Question: I'm attempting to make the content of a menu (header picture) go edge to edge as per the material design guidelines
I am unable to remove a margin around the menu layout.
Things I have tried
1. setting relative layout background as mipmap image
2. removing padding set in the dimensions resource
3. Adding an image directly below the relative layout in an imageview
4. Created a bitmap resource and used the scale property
5. Tried different images
6. Encased the image in a frame layout
Non of which are working . I am providing a screen shot for a better understanding

code the the layouts
here is activity_menu
'''
<?xml version="1.0" encoding="utf-8"?>
<android.support.v4.widget.DrawerLayout
xmlns:android="http://schemas.android.com/apk/res/android"
android:id="@+id/DrawerLayout"
android:layout_width="match_parent"
android:layout_height="match_parent"
android:elevation="7dp">
<LinearLayout
android:layout_width="match_parent"
android:layout_height="match_parent"
android:orientation="vertical">
<include
android:id="@+id/tool_bar"
layout="@layout/tool_bar">
</include>
<FrameLayout
android:id="@+id/activity_frame_menu"
android:layout_height="match_parent"
android:layout_width="match_parent"/>
</LinearLayout>
<android.support.v7.widget.RecyclerView
android:id="@+id/RecyclerView"
android:layout_width="320dp"
android:layout_height="match_parent"
android:layout_gravity="left"
android:background="#ffffff"
android:scrollbars="vertical">
</android.support.v7.widget.RecyclerView>
</android.support.v4.widget.DrawerLayout>
'''
header_menu
'''
<?xml version="1.0" encoding="utf-8"?>
<RelativeLayout xmlns:android="http://schemas.android.com/apk/res/android"
android:layout_width="fill_parent"
android:layout_height="178dp"
android:layout_gravity="left"
android:background="@mipmap/ic_launcher"
android:orientation="vertical"
android:weightSum="1">
<LinearLayout
android:layout_width="match_parent"
android:layout_height="56dp"
android:orientation="vertical"
android:layout_alignParentBottom="true"
android:layout_alignParentLeft="true"
android:layout_alignParentStart="true">
<TextView
android:id="@+id/name"
android:layout_width="wrap_content"
android:layout_height="wrap_content"
android:layout_marginLeft="16dp"
android:textColor="#ffffff"
android:text="Akash Bangad"
android:textSize="14sp"
android:textStyle="bold"
/>
<TextView
android:id="@+id/email"
android:layout_width="wrap_content"
android:layout_height="wrap_content"
android:textColor="#ffffff"
android:layout_marginLeft="16dp"
android:layout_marginTop="5dp"
android:text="akash.bangad93@gmail.com"
android:textSize="14sp"
android:textStyle="normal"
/>
</LinearLayout>
<de.hdodenhof.circleimageview.CircleImageView
android:layout_width="70dp"
android:layout_height="70dp"
android:src="@mipmap/ic_profil"
android:layout_marginLeft="16dp"
android:layout_marginTop="38dp"
android:id="@+id/circleView"
/>
</RelativeLayout>
'''
row_item_menu
'''
<?xml version="1.0" encoding="utf-8"?>
<LinearLayout xmlns:android="http://schemas.android.com/apk/res/android"
android:layout_width="wrap_content"
android:paddingTop="8dp"
android:paddingBottom="8dp"
android:layout_height="wrap_content"
android:background="#ffffff"
android:orientation="horizontal">
<ImageView
android:layout_width="wrap_content"
android:layout_height="wrap_content"
android:id="@+id/rowIcon"
android:paddingLeft="16dp"
android:src="@drawable/ic_launcher"/>
<TextView
android:layout_width="wrap_content"
android:layout_height="wrap_content"
android:paddingLeft="12dp"
android:paddingTop="4dp"
android:textAppearance="?android:attr/textAppearanceMedium"
android:text="Medium Text"
android:id="@+id/rowText" />
</LinearLayout>
'''
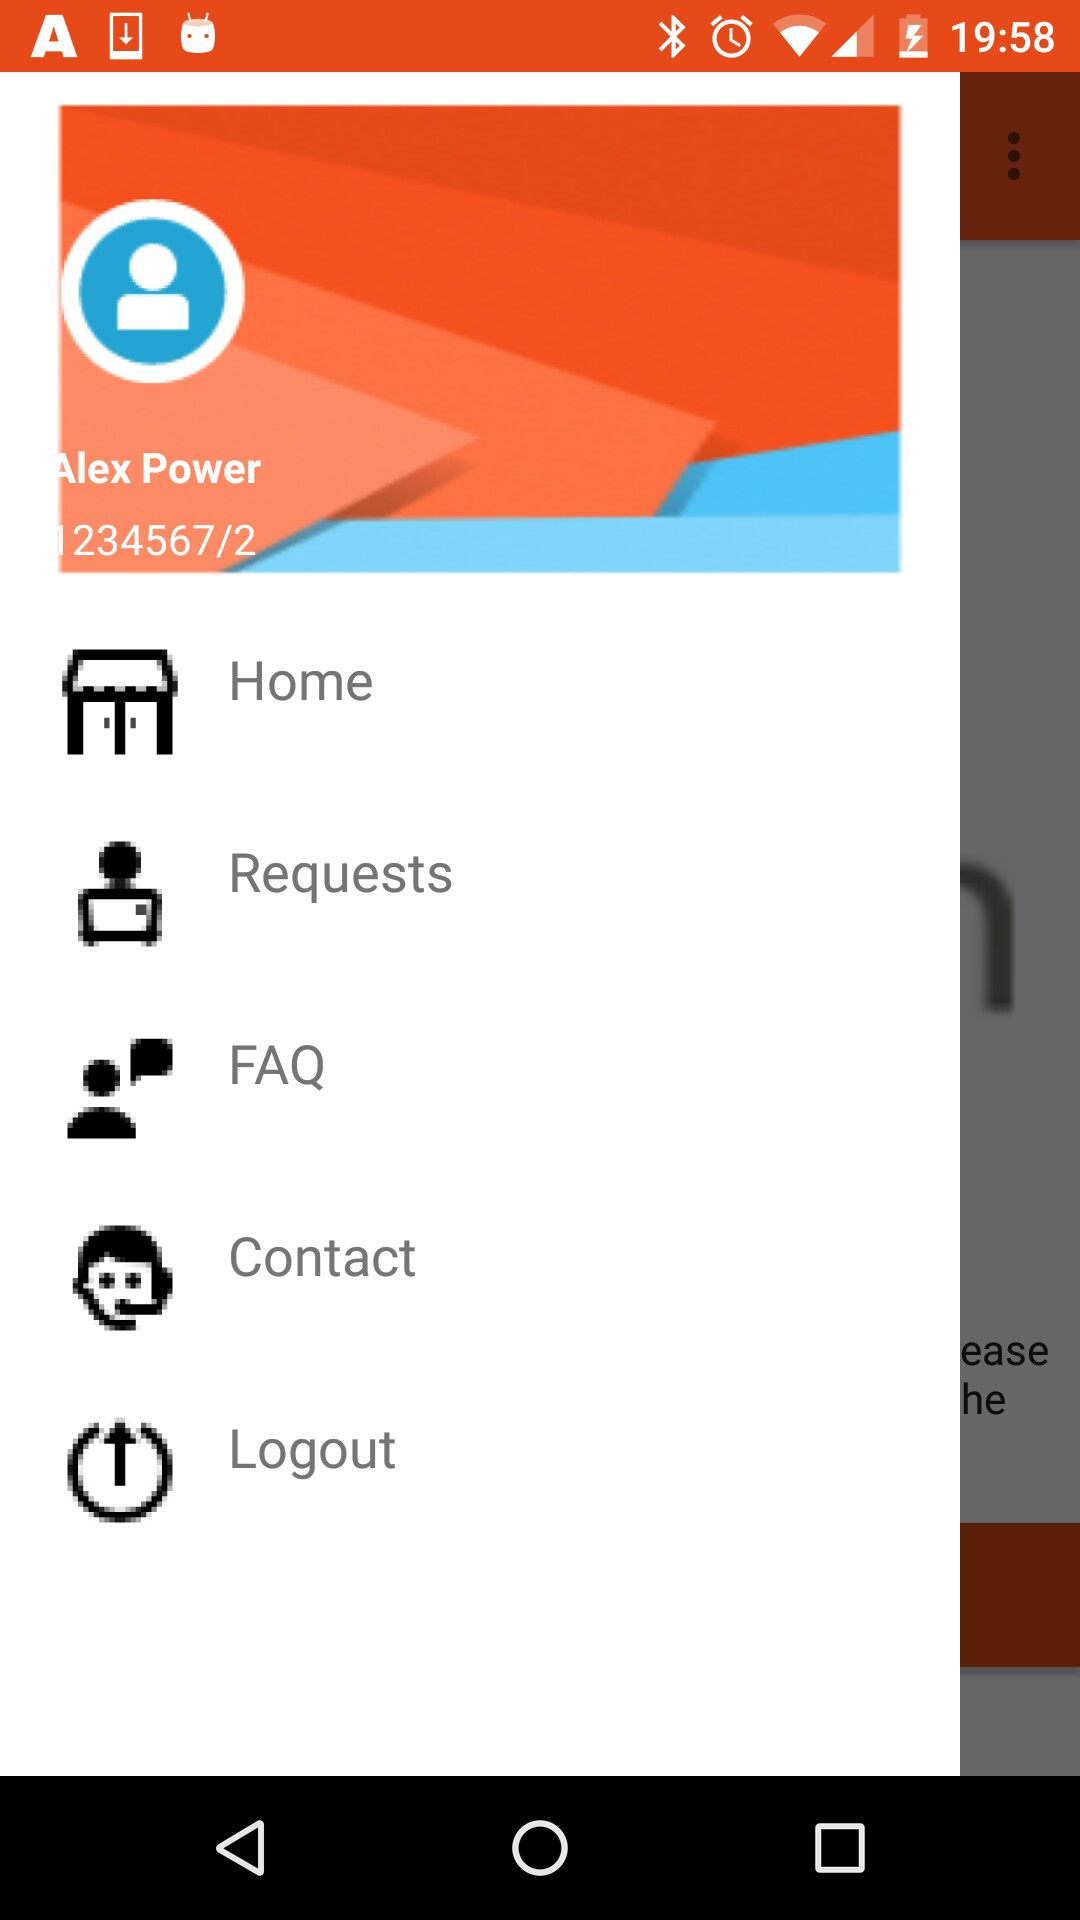
Answer: Seems I've got this.
You added an image via Asset Studio, right? I don't know the reason, but it really adds blank space around the image.
The solution worked for me in this case was to place image into '/drawable' folder (in explorer).
Not it looks good.
Found the reason - following <URL>:
> Image Asset Studio generates the following asset types:Launcher icons. Action bar and tab icons. Notification
icons.
So it would not help you to make mipmap from your image in order to use it as background.